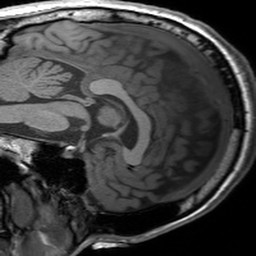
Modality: T1w
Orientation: sagittal
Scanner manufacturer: siemens
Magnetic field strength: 3 T
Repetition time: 1.54 s
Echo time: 0.00234 s